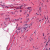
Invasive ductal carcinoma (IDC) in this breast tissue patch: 0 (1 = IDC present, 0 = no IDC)